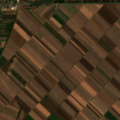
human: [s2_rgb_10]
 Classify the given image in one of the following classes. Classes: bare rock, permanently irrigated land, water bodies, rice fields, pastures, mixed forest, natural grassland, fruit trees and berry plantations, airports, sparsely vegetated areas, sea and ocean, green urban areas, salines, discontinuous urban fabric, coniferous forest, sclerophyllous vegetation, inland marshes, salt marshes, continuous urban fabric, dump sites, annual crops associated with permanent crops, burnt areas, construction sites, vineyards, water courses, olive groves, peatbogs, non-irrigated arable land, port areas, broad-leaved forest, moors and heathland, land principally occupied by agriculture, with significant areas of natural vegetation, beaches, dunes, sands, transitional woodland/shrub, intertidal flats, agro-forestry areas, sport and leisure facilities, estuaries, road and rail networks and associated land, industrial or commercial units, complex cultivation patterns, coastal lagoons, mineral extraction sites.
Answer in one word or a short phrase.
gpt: discontinuous urban fabric, non-irrigated arable land